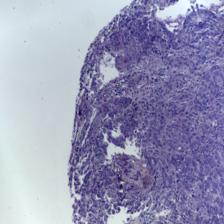
Diagnosis: OSCC